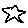
Label: star